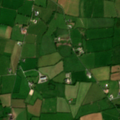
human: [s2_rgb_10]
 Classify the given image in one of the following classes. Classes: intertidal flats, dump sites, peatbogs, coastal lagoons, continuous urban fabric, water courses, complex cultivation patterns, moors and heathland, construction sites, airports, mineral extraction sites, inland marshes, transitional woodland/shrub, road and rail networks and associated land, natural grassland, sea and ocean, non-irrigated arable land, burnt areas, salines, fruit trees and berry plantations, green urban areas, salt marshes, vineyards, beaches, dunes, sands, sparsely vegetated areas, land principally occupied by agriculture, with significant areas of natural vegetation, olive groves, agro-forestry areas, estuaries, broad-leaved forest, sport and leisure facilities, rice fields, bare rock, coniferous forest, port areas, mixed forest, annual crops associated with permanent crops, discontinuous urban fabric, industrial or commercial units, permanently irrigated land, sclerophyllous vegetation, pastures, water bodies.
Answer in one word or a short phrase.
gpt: pastures, transitional woodland/shrub